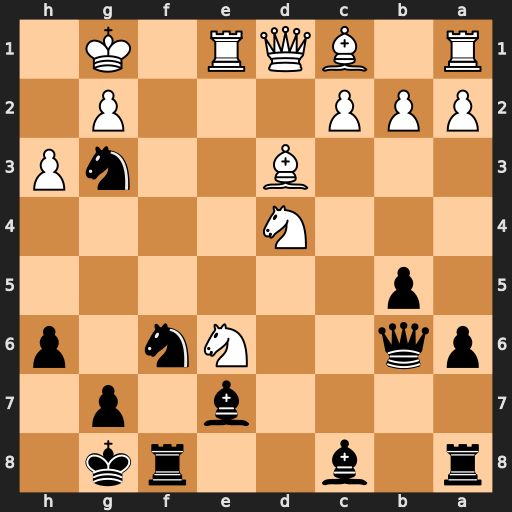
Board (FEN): r1b2rk1/4b1p1/pq2Nn1p/1p6/3N4/3B2nP/PPP3P1/R1BQR1K1
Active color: b
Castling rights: -
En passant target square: -
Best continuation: Bxe6 Rxe6 Qxd4+